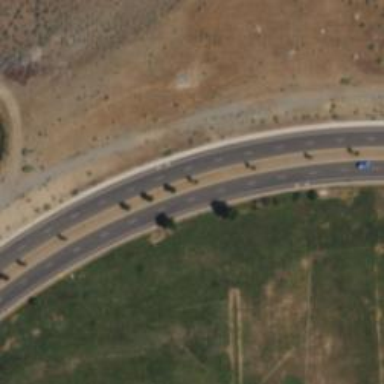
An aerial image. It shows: Secondary road with separate asphalt sidewalk.